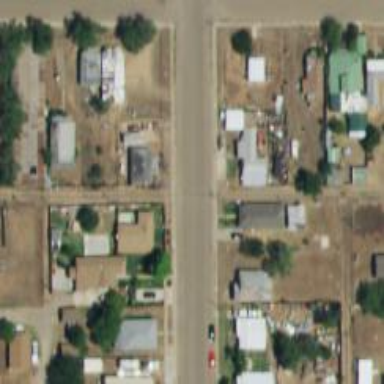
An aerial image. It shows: Alleyway designated as service road.